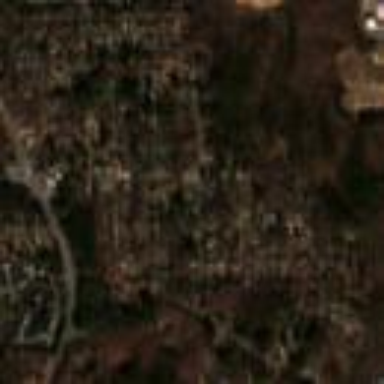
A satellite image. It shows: Residential area within neighborhood.